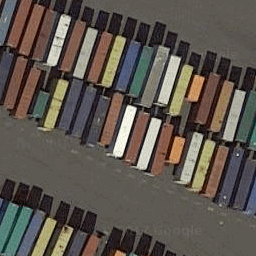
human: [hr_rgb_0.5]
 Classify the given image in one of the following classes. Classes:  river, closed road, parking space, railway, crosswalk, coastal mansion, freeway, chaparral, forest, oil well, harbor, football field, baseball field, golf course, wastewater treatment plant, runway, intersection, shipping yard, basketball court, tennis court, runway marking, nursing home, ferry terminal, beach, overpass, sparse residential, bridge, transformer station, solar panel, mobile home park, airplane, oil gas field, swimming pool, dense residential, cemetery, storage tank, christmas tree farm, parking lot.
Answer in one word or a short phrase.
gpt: shipping yard